Interaction volume radius: 10 \u00c5
Interaction volume height: 25 \u00c5
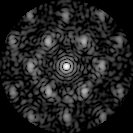
Disorder parameter: 0.5515